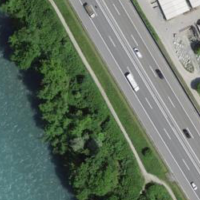
EUNIS habitat code: 57
Species observed at this site:
Lonicera acuminata